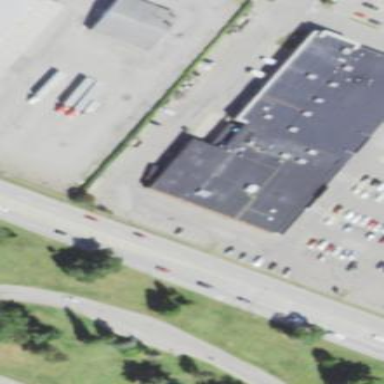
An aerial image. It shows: Building that houses supermarket.